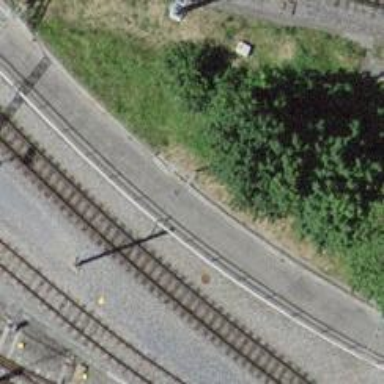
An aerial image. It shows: Narrow-gauge railway track with electrified contact line. The railway has one track.